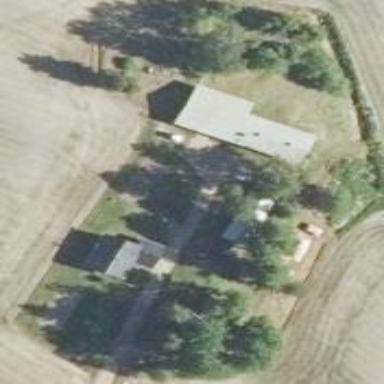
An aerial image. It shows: Farmyard area.